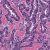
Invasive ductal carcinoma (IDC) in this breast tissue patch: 1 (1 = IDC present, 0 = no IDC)